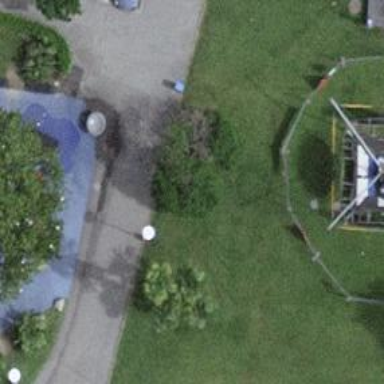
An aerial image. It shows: Playground designed around ship theme.